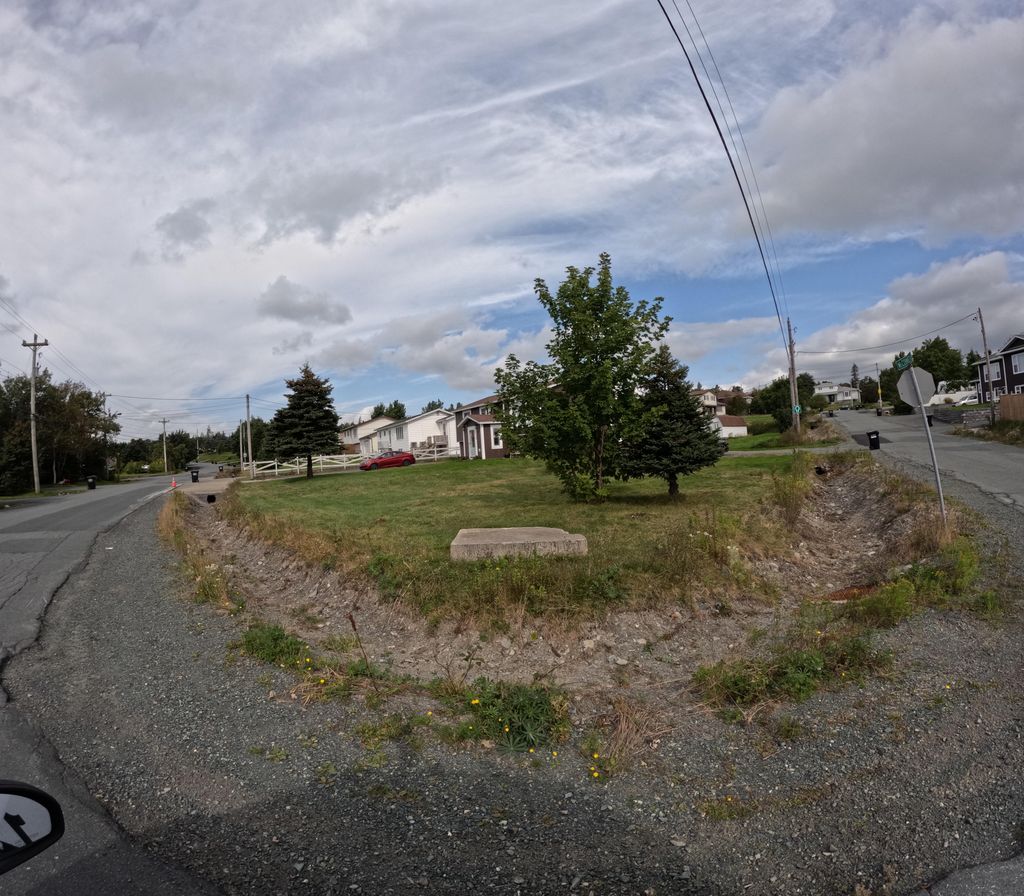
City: st_johns